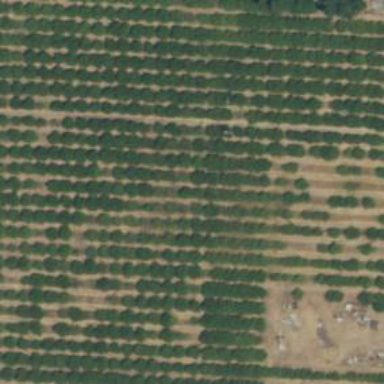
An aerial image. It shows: Orchard.